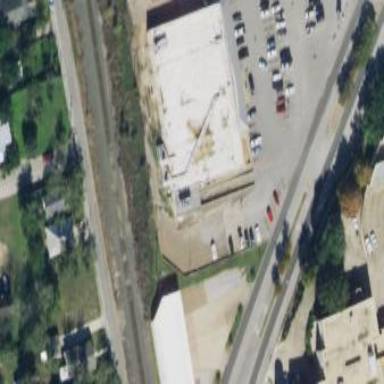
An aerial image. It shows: Supermarket located in building.